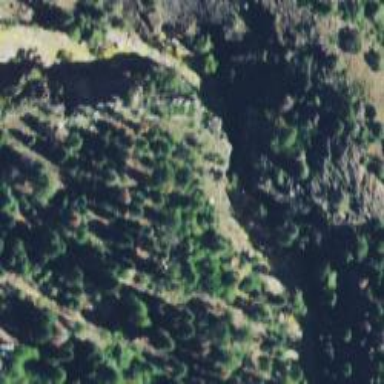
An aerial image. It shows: Natural cliff.